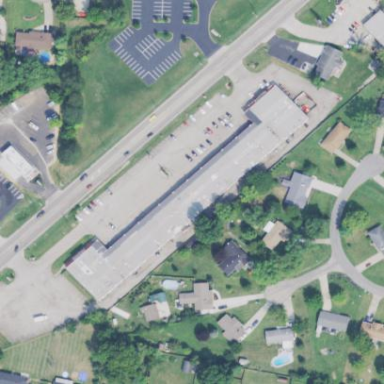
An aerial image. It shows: Retail building.